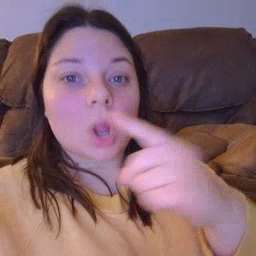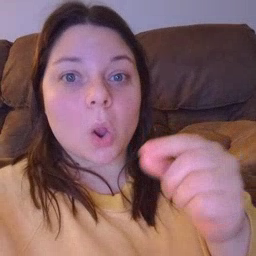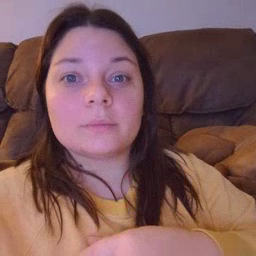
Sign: go